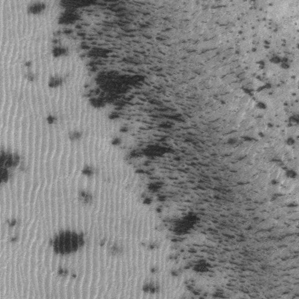
Label: frost